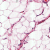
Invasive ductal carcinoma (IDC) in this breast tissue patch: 0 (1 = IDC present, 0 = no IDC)